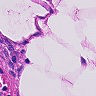
Metastatic tissue present: no